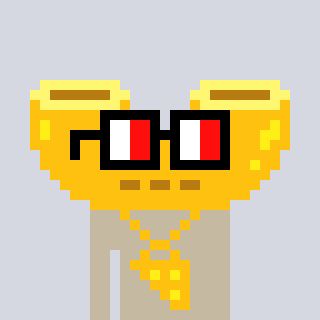
a pixel art character with square glasses with black frames and red eyes, a macaroni-shaped head and a bege-colored body on a cool background